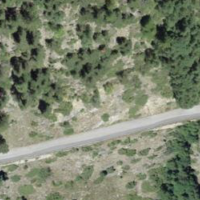
EUNIS habitat code: 26
Species observed at this site:
Echium vulgare
Lysandra coridon
Geranium sanguineum